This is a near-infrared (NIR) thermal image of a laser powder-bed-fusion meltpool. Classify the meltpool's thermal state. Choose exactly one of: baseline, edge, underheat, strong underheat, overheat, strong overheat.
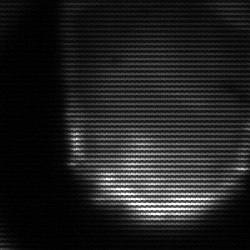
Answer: edge